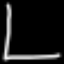
Label: angel